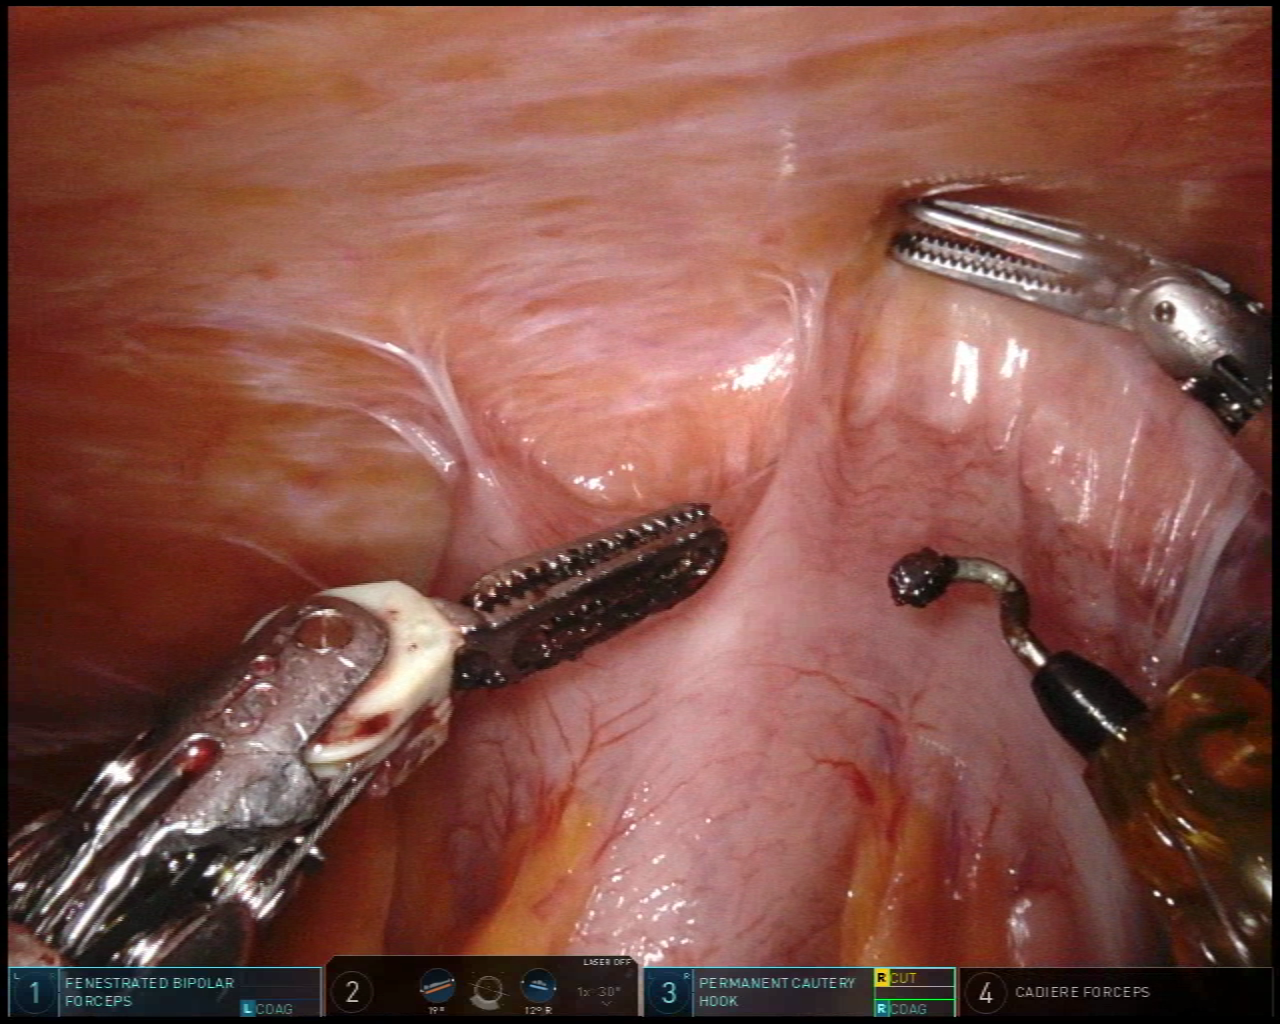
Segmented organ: colon
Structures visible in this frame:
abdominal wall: yes
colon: yes
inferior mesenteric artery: no
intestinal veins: no
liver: no
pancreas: no
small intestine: no
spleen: no
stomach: no
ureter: no
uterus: no
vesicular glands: no